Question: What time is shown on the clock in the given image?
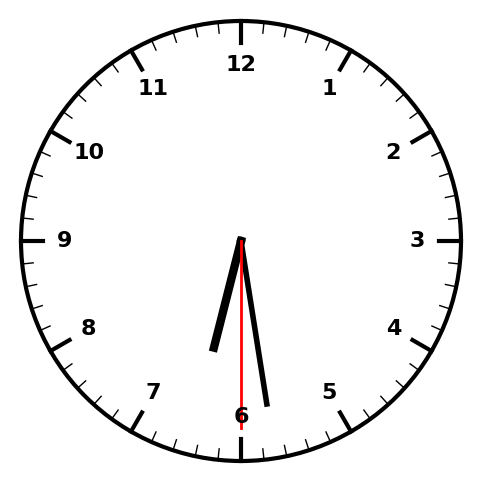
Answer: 06:28:30